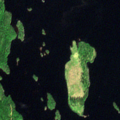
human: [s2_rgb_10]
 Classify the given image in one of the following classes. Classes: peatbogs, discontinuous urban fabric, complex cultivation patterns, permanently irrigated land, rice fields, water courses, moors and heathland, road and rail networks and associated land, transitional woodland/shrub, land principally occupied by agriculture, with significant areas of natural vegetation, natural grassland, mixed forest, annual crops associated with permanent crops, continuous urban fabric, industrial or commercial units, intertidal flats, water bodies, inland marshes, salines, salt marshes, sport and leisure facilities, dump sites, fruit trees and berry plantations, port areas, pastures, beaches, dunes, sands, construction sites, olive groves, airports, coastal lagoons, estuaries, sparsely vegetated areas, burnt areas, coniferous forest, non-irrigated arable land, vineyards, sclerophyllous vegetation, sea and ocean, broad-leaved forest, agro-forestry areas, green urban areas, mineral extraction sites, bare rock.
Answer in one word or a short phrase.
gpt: coniferous forest, mixed forest, water bodies